Question: Apologies if this is blindingly obvious but I can't work it out or string together the right search terms to find the answer I'm looking for.
Consider the following code:
'''
public IEnumerable<T> Query<T>(string command, dynamic param = null)
{
return Enumerable.Empty<T>();
}
public T FirstOrDefault<T>(string command, dynamic param = null)
{
return Query<T>(command, param).FirstOrDefault();
}
'''
The 'Linq' extension method 'FirstOrDefault' for 'IEnumerable<T>' is not picked up presumably because of the dynamic argument but I can't understand why.
Intellisense on the method declares that it will be resolved at runtime but I don't understand why the return value is being affected by the dynamic argument as it's only an argument being passed through.

Can someone put me out of my misery?
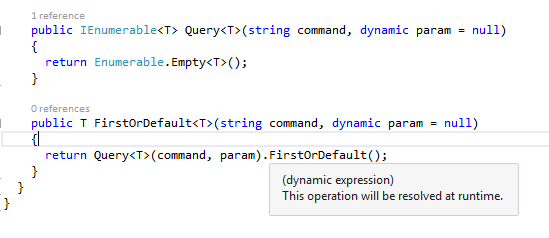
Answer: You cannot call extension methods on object of type 'dynamic'. Extension methods are a purely compile time construct. At runtime, it will search for an instance method called 'FirstOrDefault', not find one, and therefore error out.
Your solutions are to either cast the result of 'Query' to the appropriate type before calling 'FirstOrDefault' on it, or to not use the extension method syntax and instead write out: 'Queryable.FirstOrDefault(Query<T>(...))' which will tell the runtime binder that it's trying to bind the result of 'Query' to the appropriate static method, rather than an instance method.
As for why any method accepting arguments of type 'dynamic' always resolves to an expression of type 'dynamic': that's simply what the specs say to do. The whole of using 'dynamic' is to defer binding of the methods until runtime, so it cannot be sure of what the value of that expression will be until runtime; to get around that, it needs to propagate the 'dynamic' type.